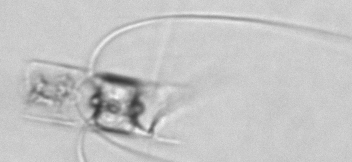
Label: Chaetoceros_didymus